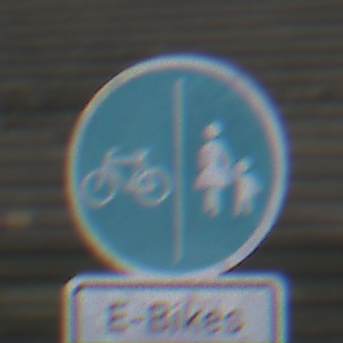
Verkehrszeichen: GetrennterRadUndGehwegRadwegLinks
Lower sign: BesondereFahrzeugeUndTransportgueter13
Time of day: Midday
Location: Outdoor (Urban)
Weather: Overcast
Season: NotSpecified
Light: Natural